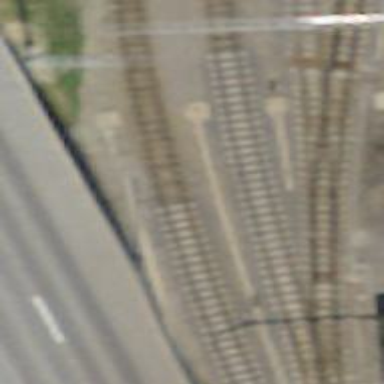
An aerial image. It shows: Narrow-gauge railway with electrified tracks using contact line. Located in service yard with one track.